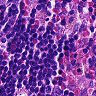
Metastatic tissue present: no